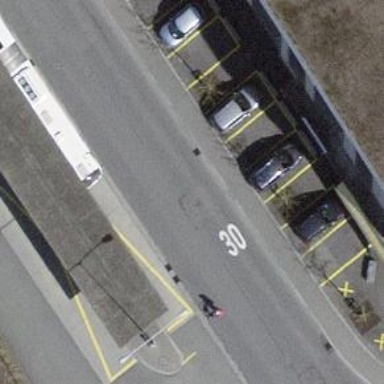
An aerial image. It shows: Bus stop with stop position for public transport.